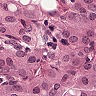
Metastatic tissue present: yes